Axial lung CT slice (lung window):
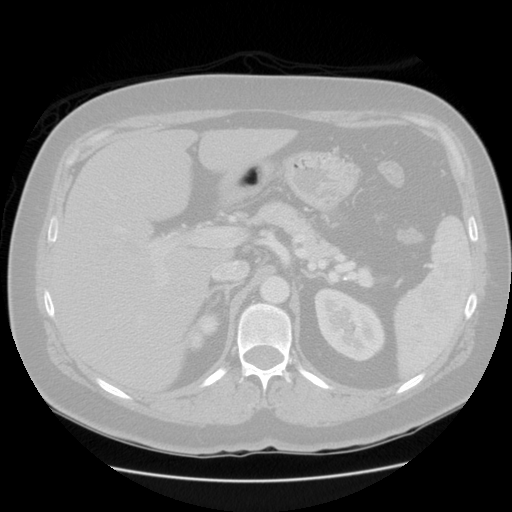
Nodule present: no